Question: I'm receiving a framing error after each message I send from my pic24f. It does not matter how long the message, or how many messages I send. After the last character is sent ('' or 0x00) in my case, I receive a framing error and I don't know why. I thought it was a baud rate issue, but that should result in an off bit sample at or around the same place regardless of the message length, thereby resulting in a framing error at that point. This is not the case. The error occurs after the last character sent.
Here's the initialization code:
'''
_TRISF5 = 0; //TX pin to output
_TRISF3 = 1; //RX pin to input
iPPSOutput(OUT_PIN_PPS_RP17,OUT_FN_PPS_U1TX); //RP17 tied to TX
iPPSInput(IN_FN_PPS_U1RX,IN_PIN_PPS_RP16); //RP26 tied to RX
U1MODE = 0; //disable, set defaults
//setup
U1MODEbits.STSEL=0;//one stop bit
U1MODEbits.PDSEL=0;//8 bit no parity
U1MODEbits.BRGH=1;//High speed mode (baud clock from Fcy/4)
U1MODEbits.RXINV=0;//UxRX idle state is '1' (don't invert)
U1MODEbits.ABAUD=0;//baud rate measurement disabled or completed
U1MODEbits.LPBACK=0;//loopback disabled
U1MODEbits.WAKE=0;//No wake up enabled
U1MODEbits.UEN1=0;//TX,RX enabled (others controlled by latch)
U1MODEbits.UEN0=0;//TX,RX enabled (others controlled by latch)
U1MODEbits.RTSMD=0;//RTS pin in flow control mode (don't think this applies for UEN = 0)
U1MODEbits.IREN=0;//irda encoder and decoder disabled
U1MODEbits.USIDL=1;//stop in idle mode
IFS0bits.U1RXIF = 0; //clear rx flag
IFS0bits.U1TXIF = 0; //clear tx flag
IEC0bits.U1RXIE = 1; //enable rx interrupt
IEC0bits.U1TXIE = 1; //enable tx interrrupt
U1BRG = 34; //115200, -0.62% Error
U1STAbits.URXISEL = 0; //Interupt when RX buffer has one or more characters
U1STAbits.UTXISEL1 = 0; //Interrupt when all transmit operations are complete
U1STAbits.UTXISEL0 = 0; //Interrupt when all transmit operations are complete
U1STAbits.UTXEN = 1;
U1MODEbits.UARTEN = 1; //enable
'''
Here's the transmit code:
'''
void send_msg(const char* msg){
char* p = (char*) msg;
U1STAbits.UTXEN = 1;
while(*p != ''){
while(U1STAbits.UTXBF); //wait for buffer room (1: buffer full, 0: buffer has room)
U1TXREG = *p++;
}
while(!U1STAbits.TRMT); //wait for transmission to complete
U1STAbits.UTXEN = 0; //disable the transmitter
}
'''
Link to salae logic capture:
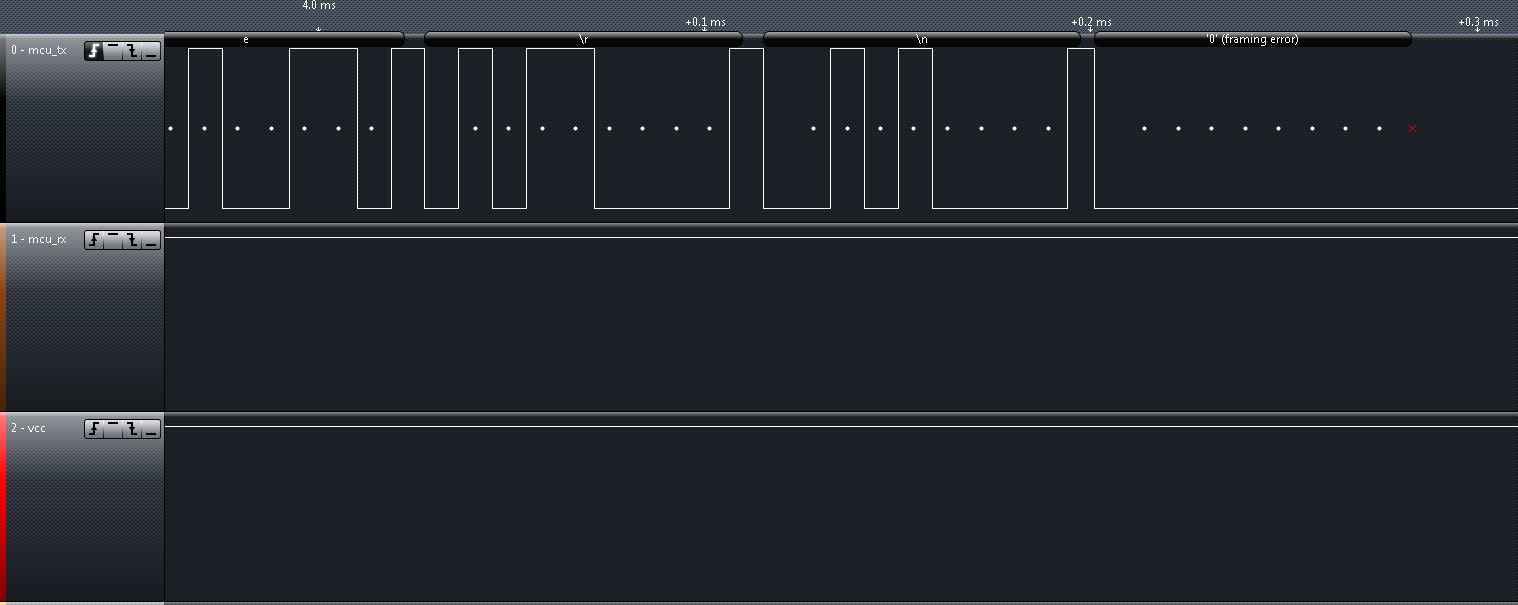
Answer: Looking <URL>, I see this:
> The UART transmission is enabled by setting the UTXEN enable bit
(UxSTA<10>). The actual transmission will not occur until the UxTXREG
has been loaded with data and the baud rate generator has produced a
shift clock, in accordance with the value in the register UxBRG. The
transmission can also be started by first loading the UxTXREG register
and the setting the UTXEN enable bit.Clearing the UTXEN bit during a transmission will cause the
transmission to be aborted and will reset the transmitter. As a
result, .
[Bolding mine.]
I am not familiar with the PIC but it sounds to me like you should not be enabling and disabling the transmitter. The TX pin going High-Z will cause the input to the level converter to become floating which is probably the source of the framing errors.
I'd suggest enabling the transmitter during initialization and leaving it enabled. As long as you don't feed the UART a new transmit character, it should remain idle.
If you want to use interrupts, when the transmitter is idle, mask the interrupt instead of disabling the transmitter.